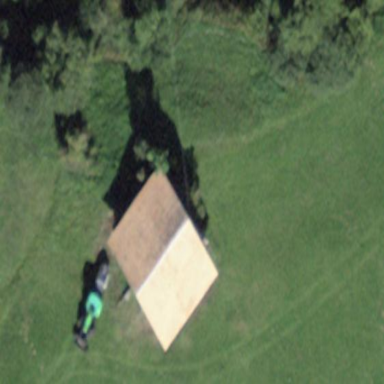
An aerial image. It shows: Rural barn.